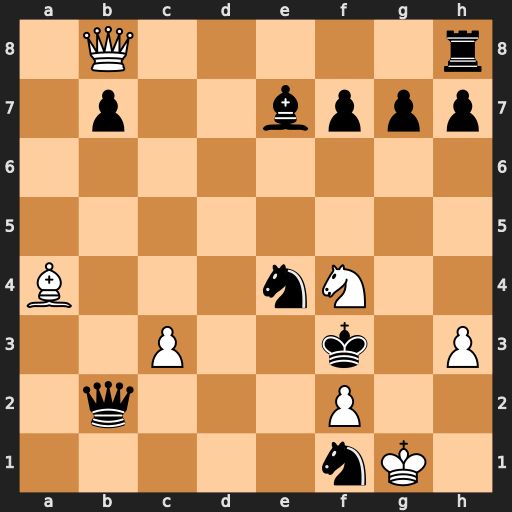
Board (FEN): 1Q5r/1p2bppp/8/8/B3nN2/2P2k1P/1q3P2/5nK1
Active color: w
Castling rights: -
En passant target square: -
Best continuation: Bd1+ Qe2 Bxe2#